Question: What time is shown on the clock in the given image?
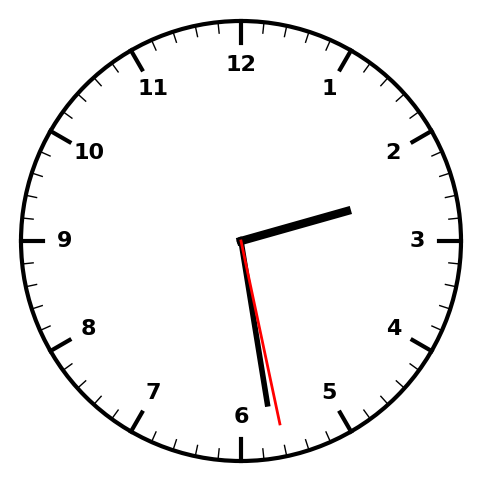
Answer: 02:28:28